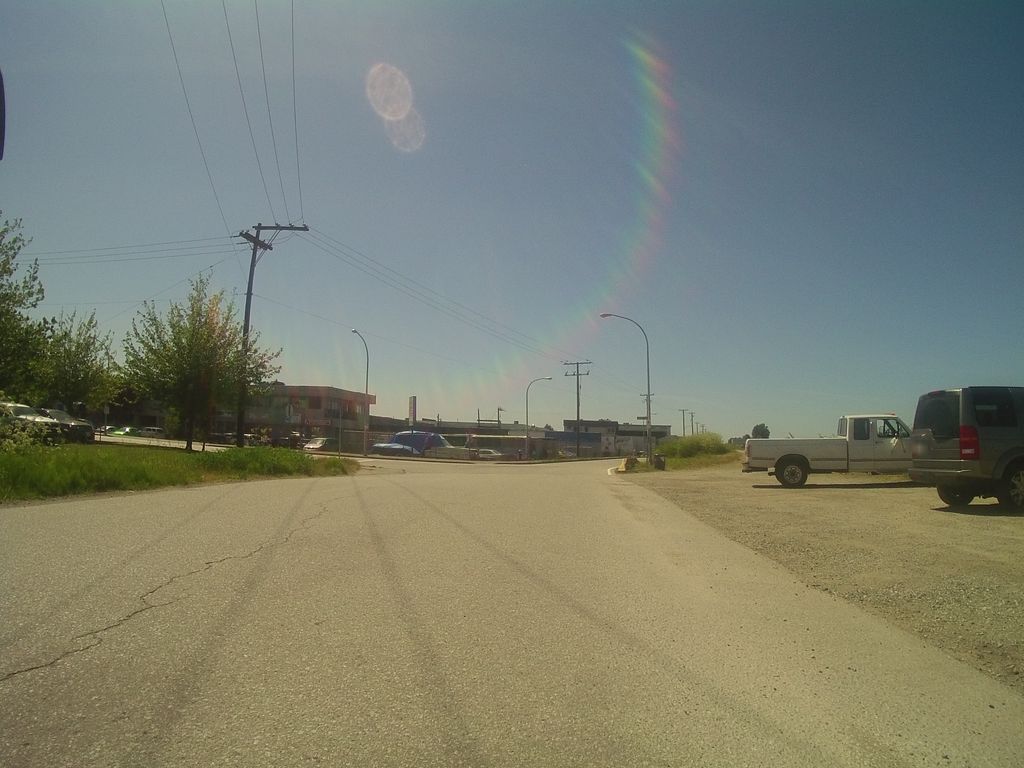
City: vancouver